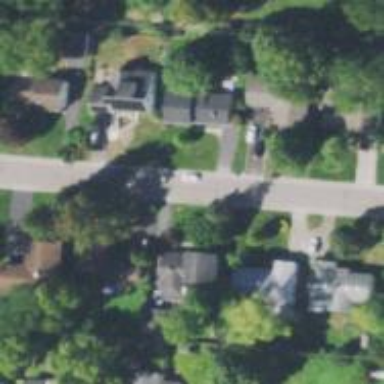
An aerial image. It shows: Residential driveway designated as service road.